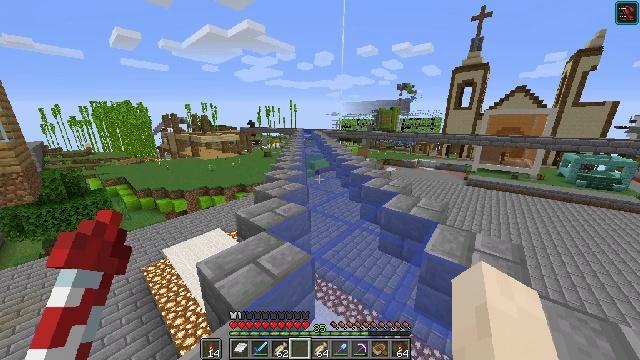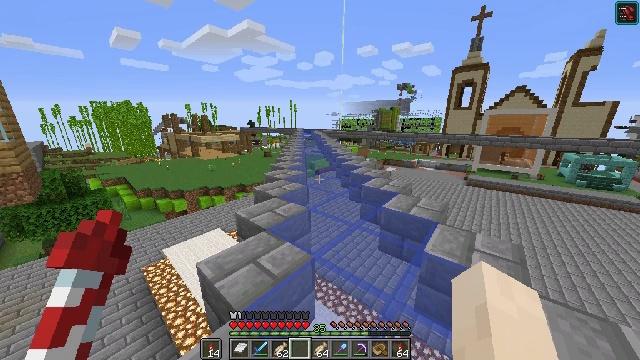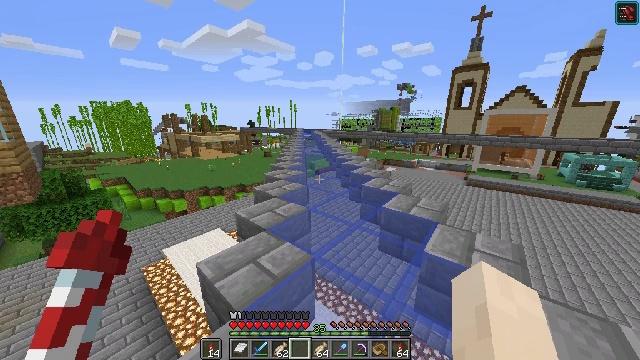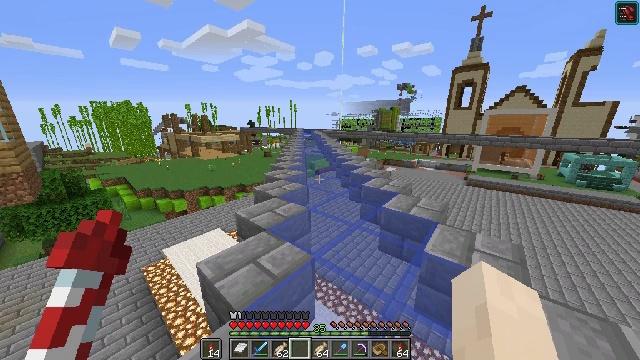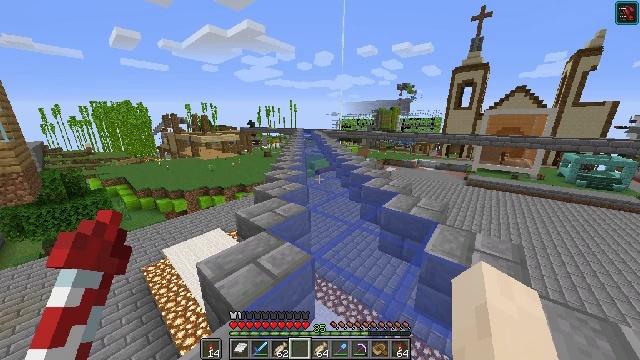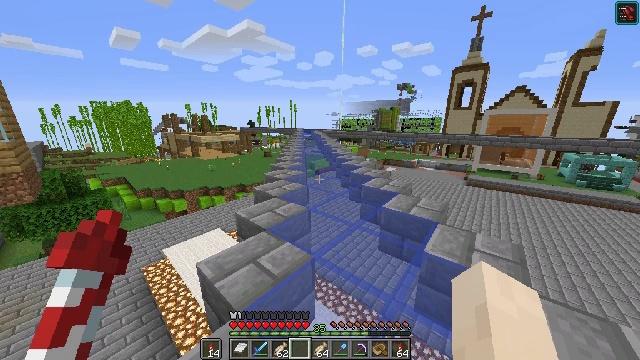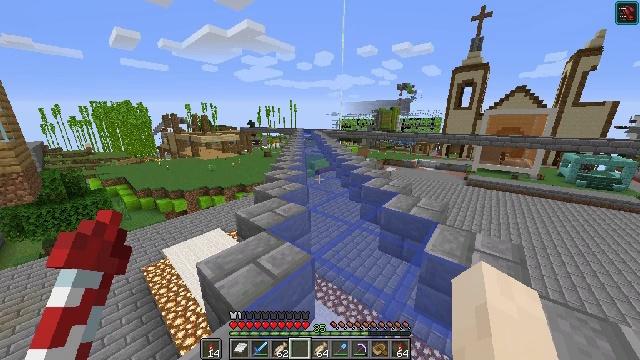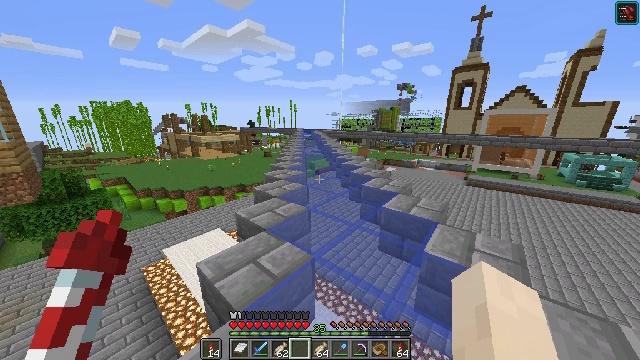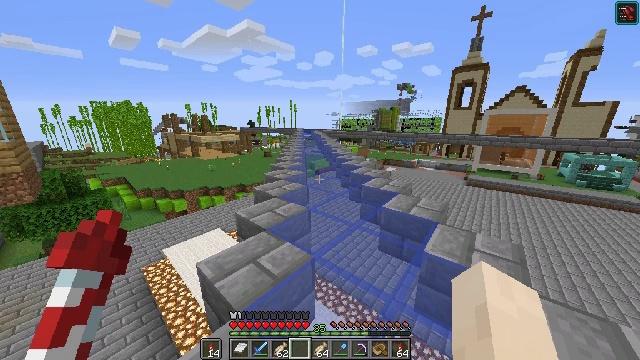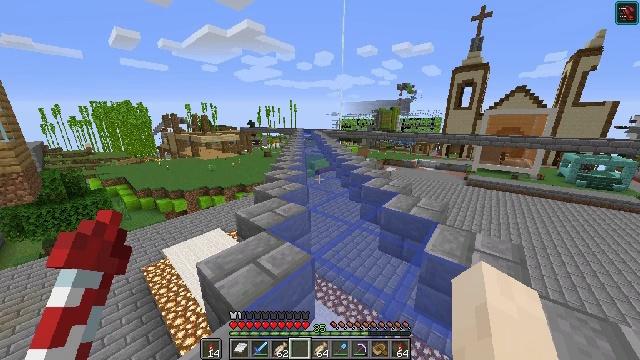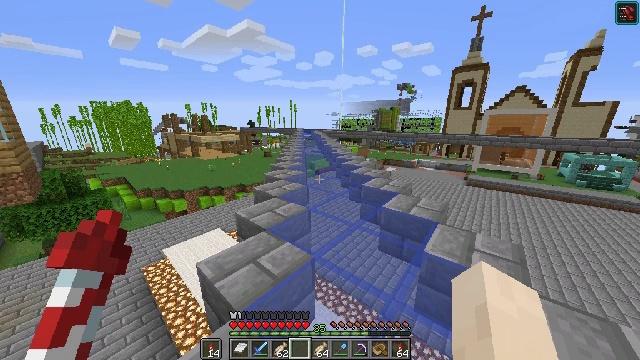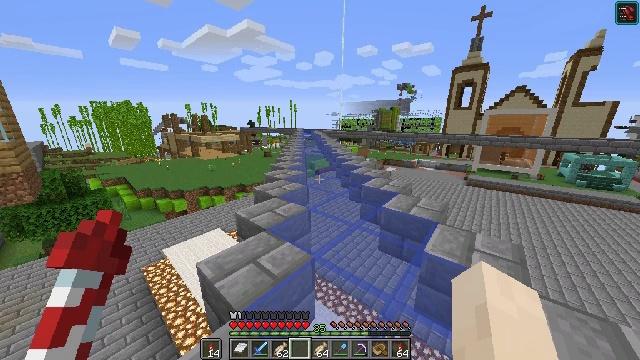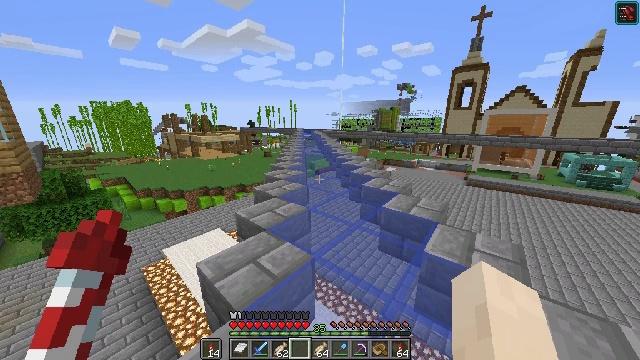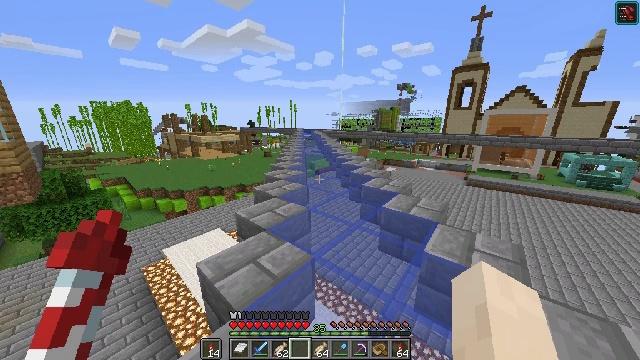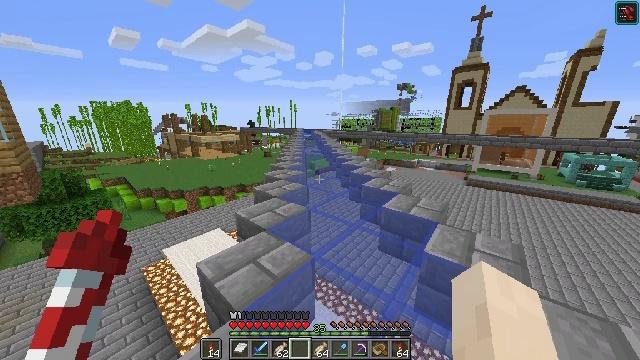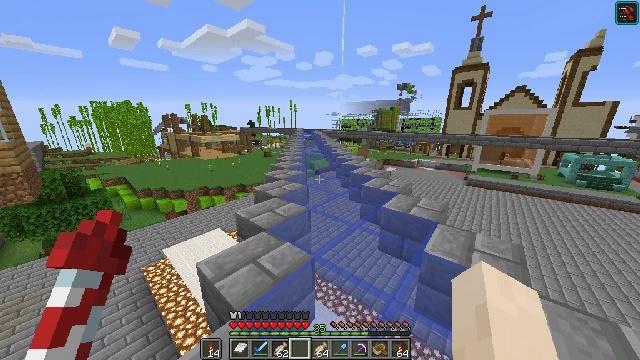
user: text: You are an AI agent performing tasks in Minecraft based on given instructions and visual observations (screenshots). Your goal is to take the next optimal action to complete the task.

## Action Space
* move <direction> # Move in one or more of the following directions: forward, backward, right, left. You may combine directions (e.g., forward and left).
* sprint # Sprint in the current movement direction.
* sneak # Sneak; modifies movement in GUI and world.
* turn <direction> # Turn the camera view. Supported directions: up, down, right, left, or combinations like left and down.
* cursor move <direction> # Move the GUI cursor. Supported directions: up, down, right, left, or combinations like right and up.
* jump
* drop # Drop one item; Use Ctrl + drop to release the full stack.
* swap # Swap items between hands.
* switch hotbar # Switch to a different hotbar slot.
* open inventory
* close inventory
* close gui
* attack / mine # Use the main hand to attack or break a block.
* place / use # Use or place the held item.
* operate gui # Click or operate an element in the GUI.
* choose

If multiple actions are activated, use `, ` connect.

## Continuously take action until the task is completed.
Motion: motion action
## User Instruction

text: Use paper and a compass to craft a map.
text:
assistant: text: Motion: no_op
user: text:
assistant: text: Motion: no_op
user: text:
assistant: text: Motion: no_op
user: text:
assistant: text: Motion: no_op
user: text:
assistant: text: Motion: no_op
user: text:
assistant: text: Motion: no_op
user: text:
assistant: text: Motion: no_op
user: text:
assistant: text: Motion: no_op
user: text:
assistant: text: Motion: no_op
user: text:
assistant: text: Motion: no_op
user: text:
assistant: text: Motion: no_op
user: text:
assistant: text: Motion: no_op
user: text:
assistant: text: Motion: no_op
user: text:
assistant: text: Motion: no_op
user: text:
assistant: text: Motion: no_op
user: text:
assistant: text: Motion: no_op
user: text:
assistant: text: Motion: no_op
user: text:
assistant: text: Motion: no_op
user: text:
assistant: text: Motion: no_op
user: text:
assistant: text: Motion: no_op
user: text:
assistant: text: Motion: no_op
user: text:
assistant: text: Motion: no_op
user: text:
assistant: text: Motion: no_op
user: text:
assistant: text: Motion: no_op
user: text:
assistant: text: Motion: no_op
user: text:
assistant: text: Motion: no_op
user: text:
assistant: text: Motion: no_op
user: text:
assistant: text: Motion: no_op
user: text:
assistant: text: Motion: no_op
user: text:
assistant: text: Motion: no_op